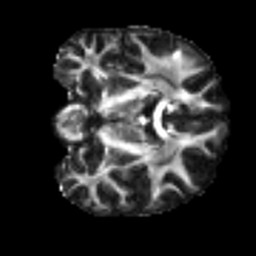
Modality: FA
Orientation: coronal
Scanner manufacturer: siemens
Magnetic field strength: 3 T
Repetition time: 4 s
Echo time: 0.0594 s